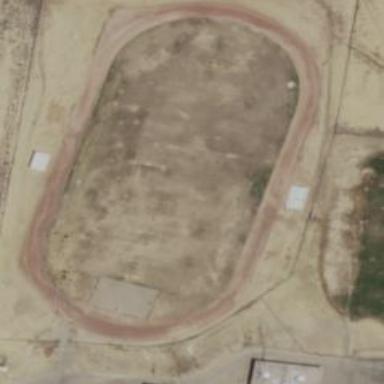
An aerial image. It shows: Athletics track located in leisure land area.